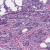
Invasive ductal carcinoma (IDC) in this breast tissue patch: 1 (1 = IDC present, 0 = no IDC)